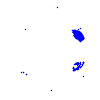
Particle: pion